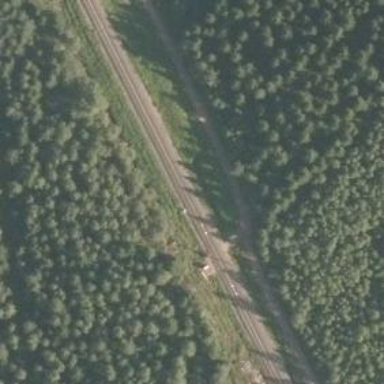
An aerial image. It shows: Railway track with continuous electrified contact line.